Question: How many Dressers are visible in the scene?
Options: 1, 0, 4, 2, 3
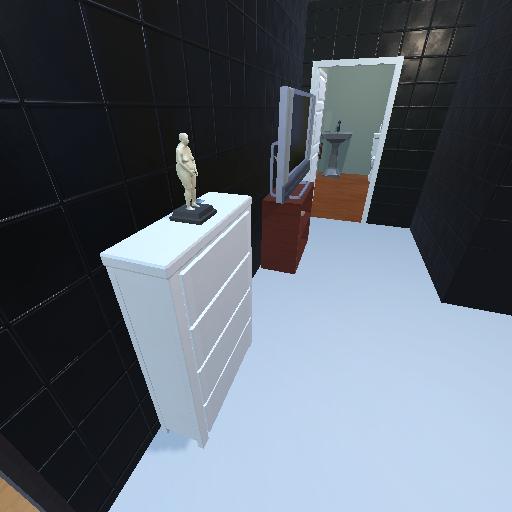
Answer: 1